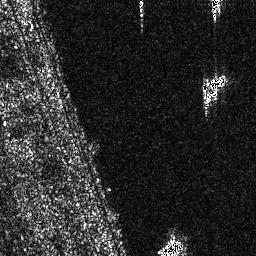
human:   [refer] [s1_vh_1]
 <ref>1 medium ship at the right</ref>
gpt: <box>[[78, 28, 89, 41, 0]]</box>